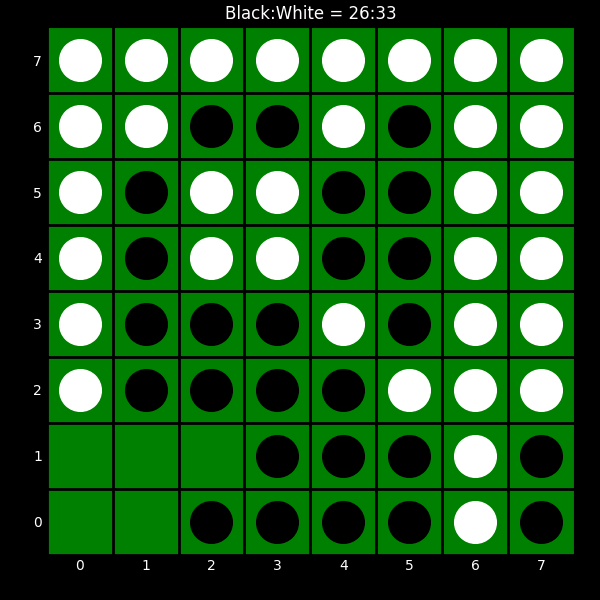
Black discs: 26
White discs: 33